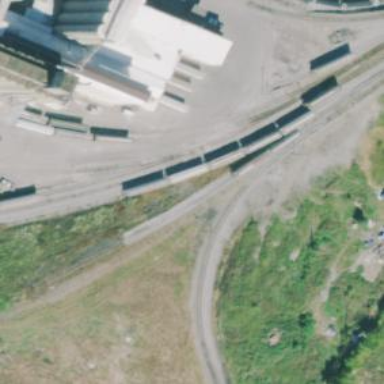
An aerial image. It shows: Rail spur service.